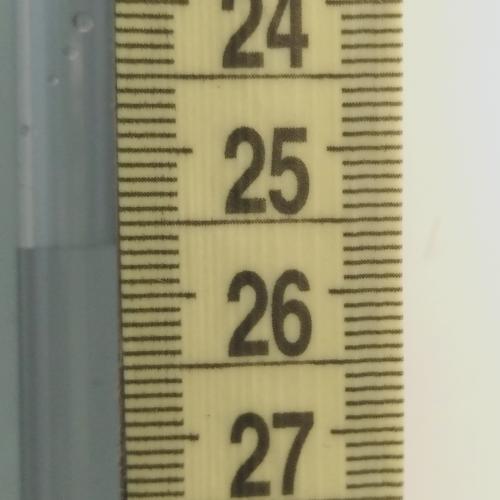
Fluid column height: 25.6 cm